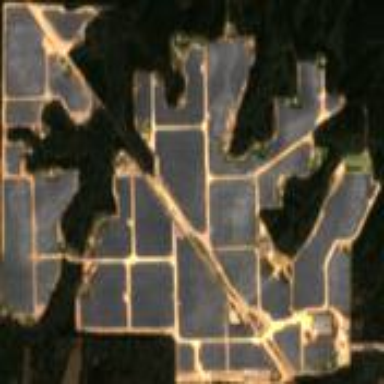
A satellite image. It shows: Solar power plant utilizing photovoltaic technology.